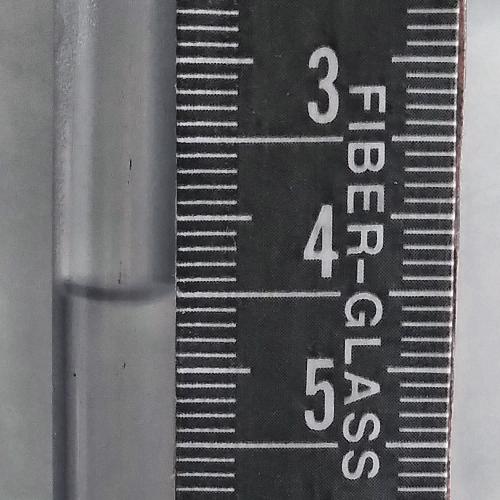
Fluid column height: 4.5 cm